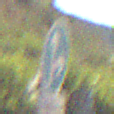
Verkehrszeichen: VorgeschriebeneFahrtrichtungGeradeausOderRechts
Zusatzzeichen unten: BesondereFahrzeugeUndTransportgueter10
Umgebung: Outdoor, RoadRail
Tageszeit: MorningAfternoon
Wetter: PartlyCloudy
Licht: Natural
Jahreszeit: NotSpecified
Kontrast: HighContrast